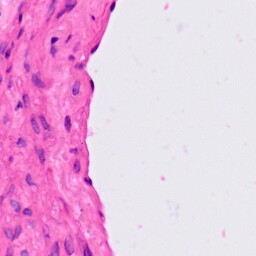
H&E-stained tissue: Lung